Question: I'm building 'ccproj' project directly by MSBuild (within TeamCity):
'''
msbuild Project.Azure.ccproj /p:Configuration=Debug /t:Publish
'''
How to enable remote debugger? Like in the UI:

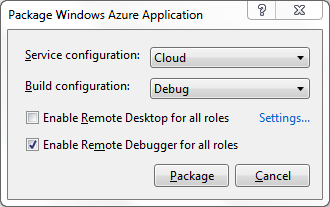
Answer: This is explained in <URL>.
Basically you should get the <URL> and then add the following properties to the msbuild command:
'''
msbuild /TARGET:PUBLISH /PROPERTY:Configuration=Debug;EnableRemoteDebugger=true;VSX64RemoteDebuggerPath="<path-to-remote-tools>";RemoteDebuggerConnectorCertificateThumbprint="<thumbprint-of-ceritificate-that-is-added-to-the-cloud-service>";RemoteDebuggerConnectorVersion="2.4" "<path-to-solution-file>"
'''
where 'VSX64RemoteDebuggerPath' is a path to the folder that contains 'msvsmon.exe in the remote tools for visual studio